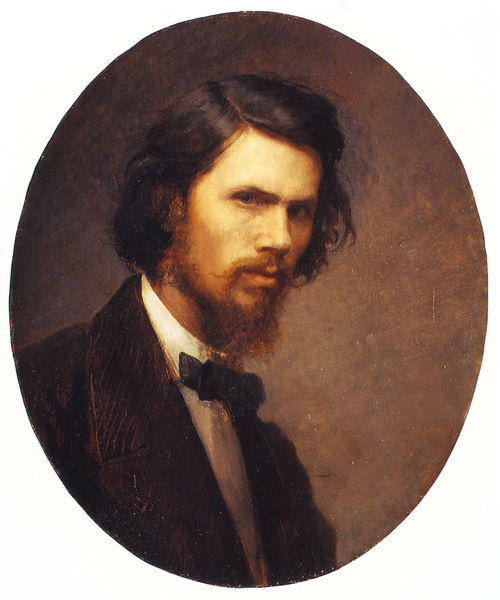
Titel: Selbstporträt
Künstler: Iwan Kramskoi
Institution: Moskau, Staatliche Tretjakow Galerie
Schlagwörter: dunkel, gemälde, mann, schatten, weiß, braun, haar, mund, nase, schwarz, blick, schleife, anzug, bart, hemd, jacke, jung, augen, böse, gesicht, kragen, vollbart, bild, portrait, porträt, auge, haare, pose, scheitel, oval, düster, frack, brauen, starr, fliege, sakko, schnauzer, jacket, dreiviertel, selbstbildnis, wirr, proträt, braue, halbprofil, mannn, cord